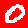
Digit: 0